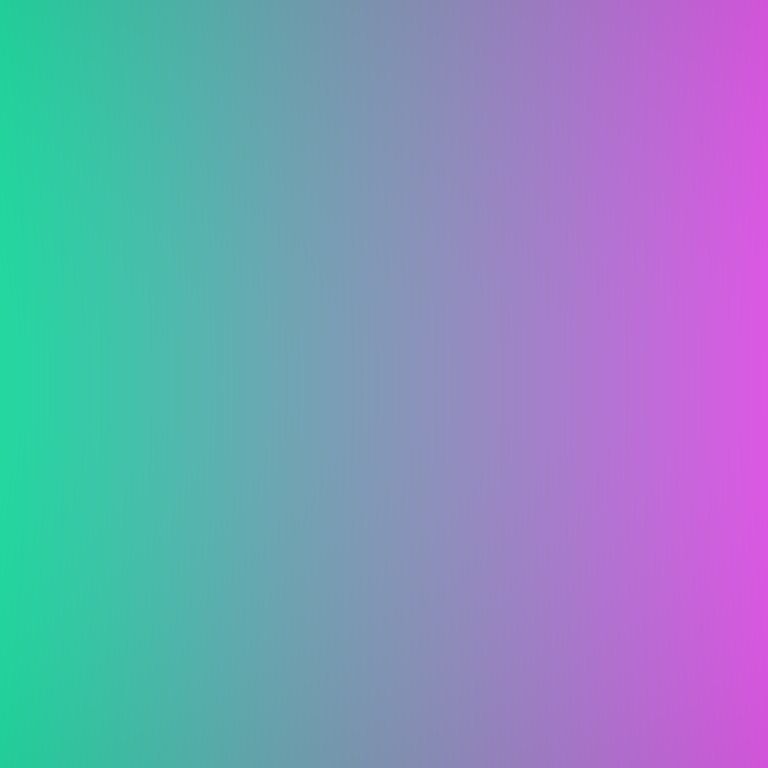
Abstract light effect, smooth gradient from teal to magenta, calm atmosphere, soft blend, no room, no furniture, no objects.